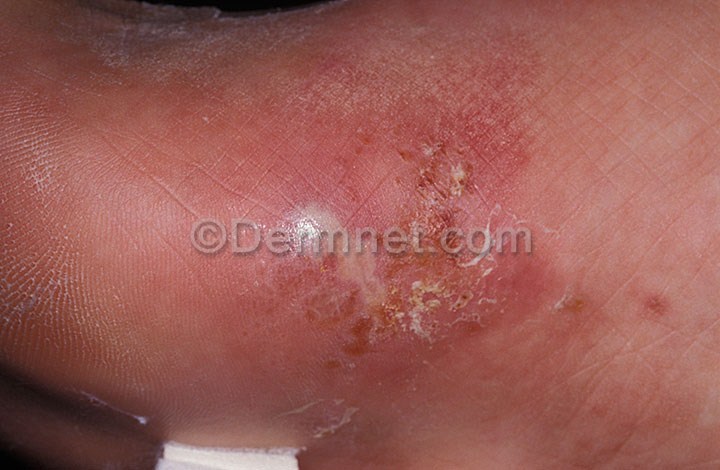
Disease: Tinea Ringworm Candidiasis and other Fungal Infections